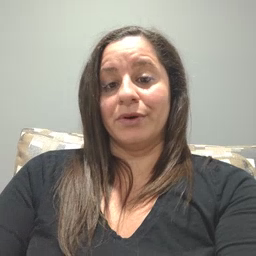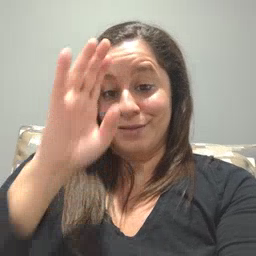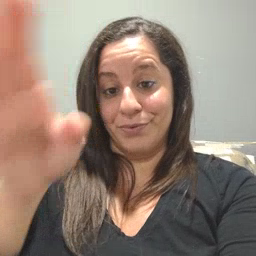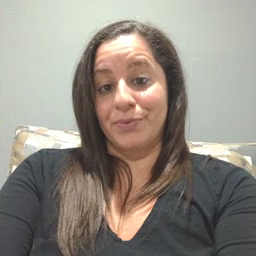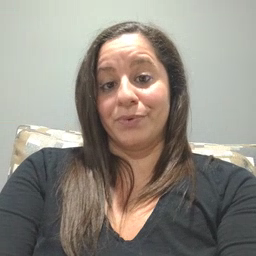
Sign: hello